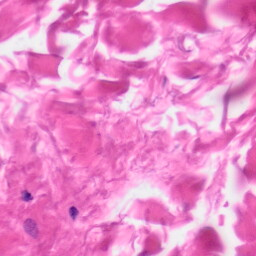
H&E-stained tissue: Skin